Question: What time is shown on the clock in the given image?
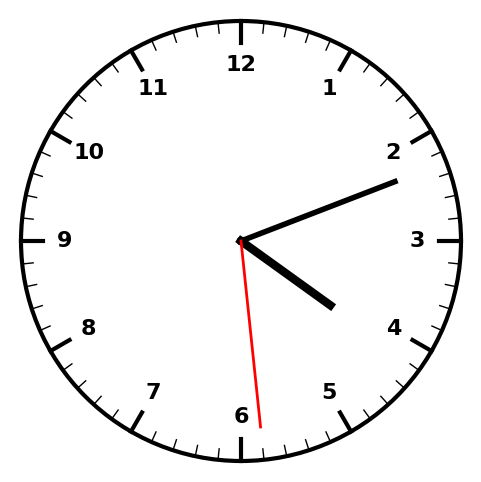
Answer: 04:11:29